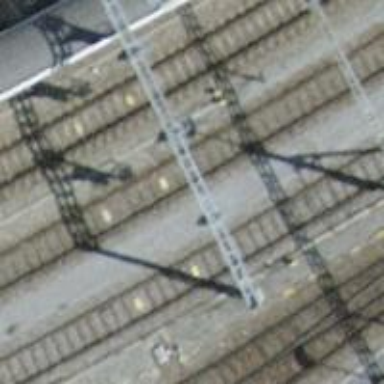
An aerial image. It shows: Railway signal.